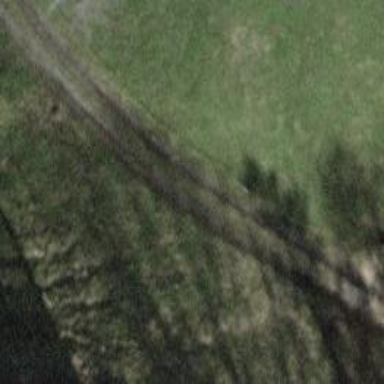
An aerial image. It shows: Grass track with grade3 track type.